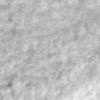
Label: no_change